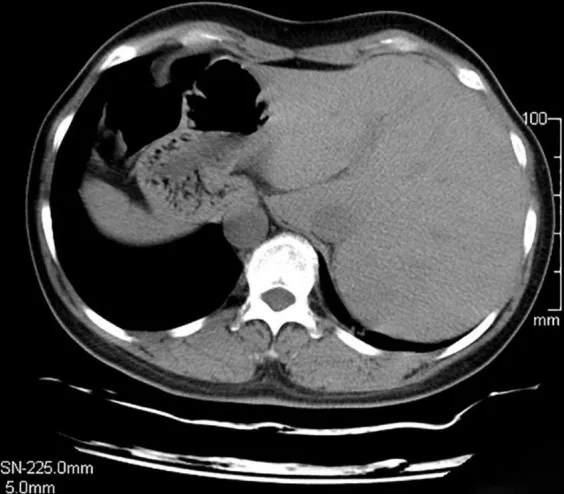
Computed tomography scan of the abdomen showing liver on the left.
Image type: radiology (ct)